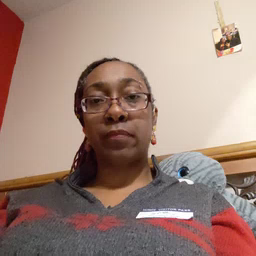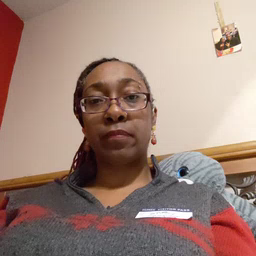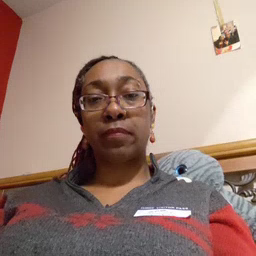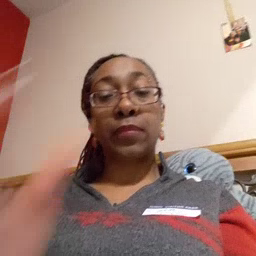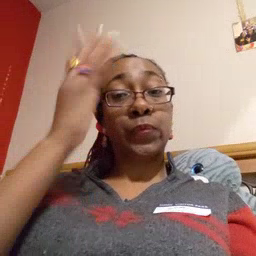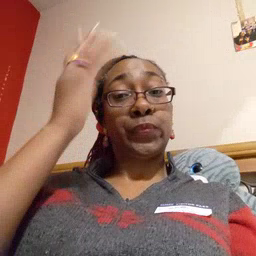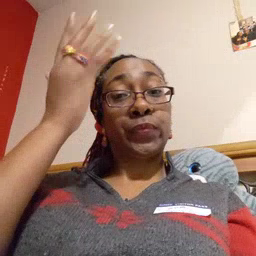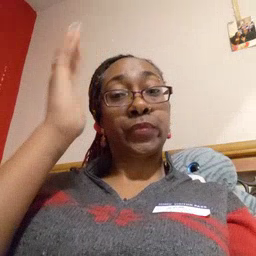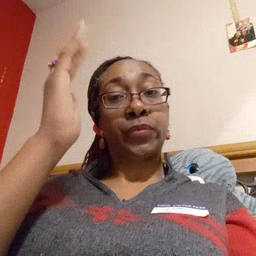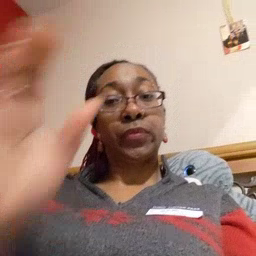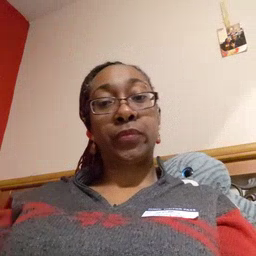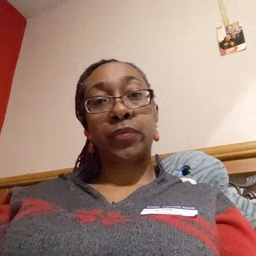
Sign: tree